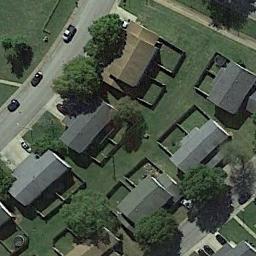
Label: residential